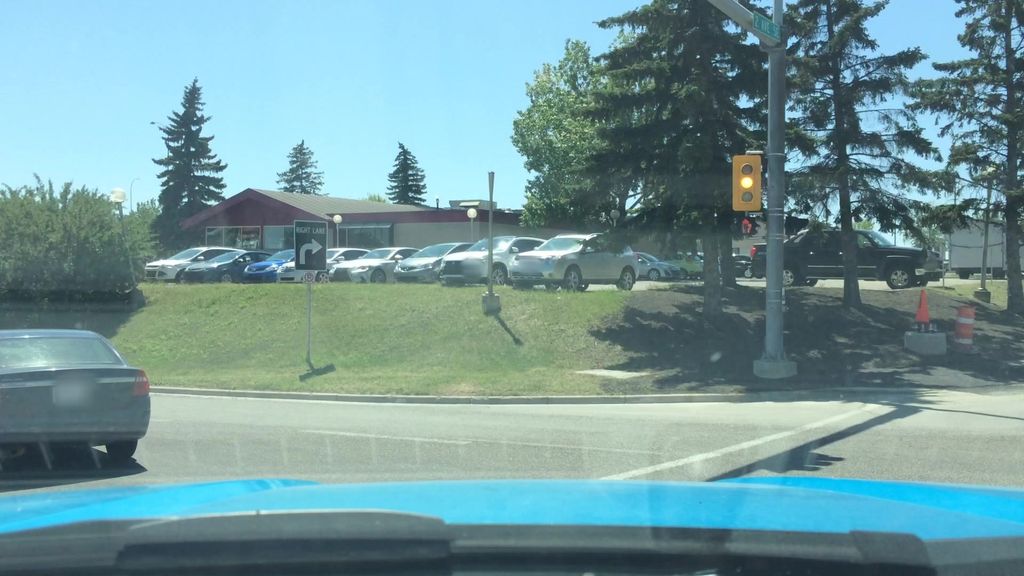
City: calgary